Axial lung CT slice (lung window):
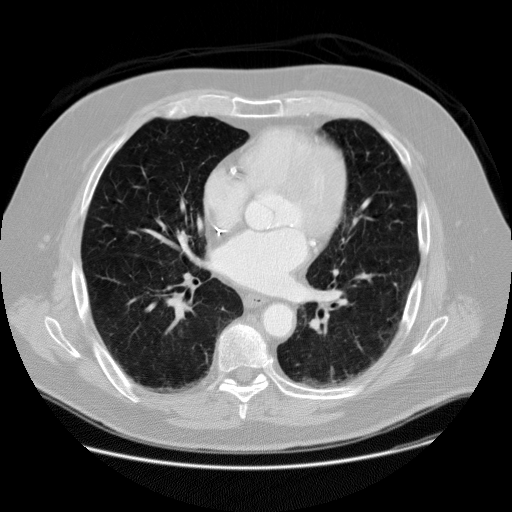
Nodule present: no